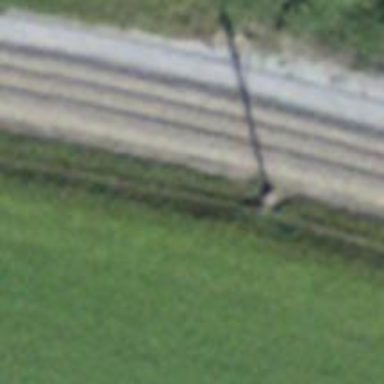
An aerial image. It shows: Power pole.